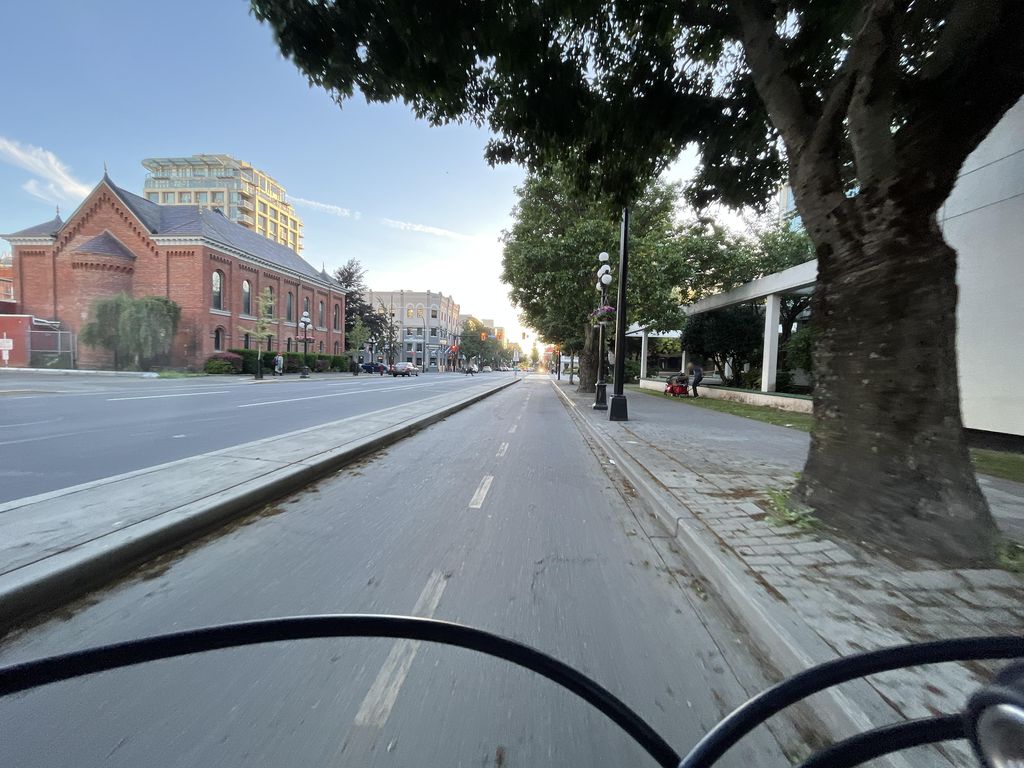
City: victoria